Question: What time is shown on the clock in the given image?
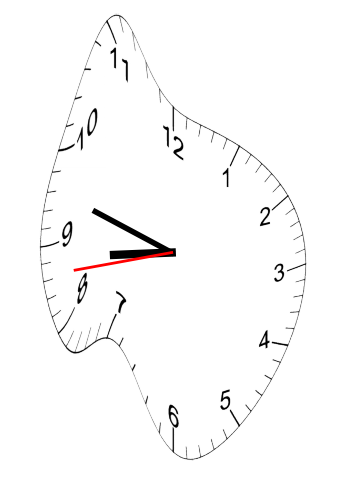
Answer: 08:47:43